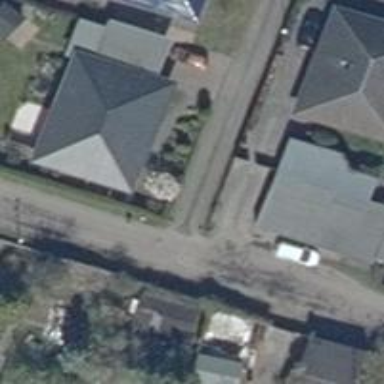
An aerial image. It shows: Alley classified as service road.